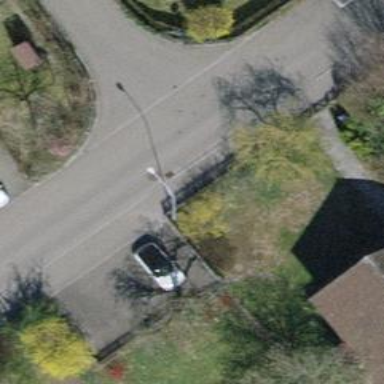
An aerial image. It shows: Asphalt sidewalk along the footway.